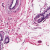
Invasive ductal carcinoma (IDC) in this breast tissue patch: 0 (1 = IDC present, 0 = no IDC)